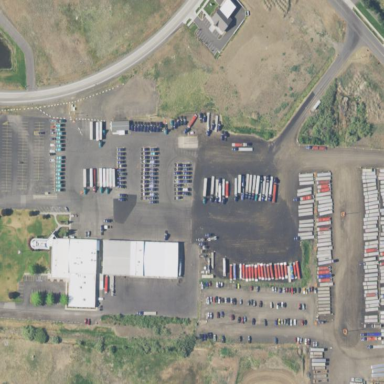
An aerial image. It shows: Industrial area dedicated to transport activities.